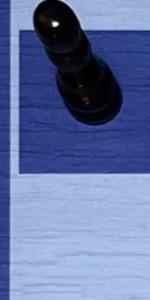
Label: Empty